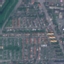
Land use / land cover: Residential